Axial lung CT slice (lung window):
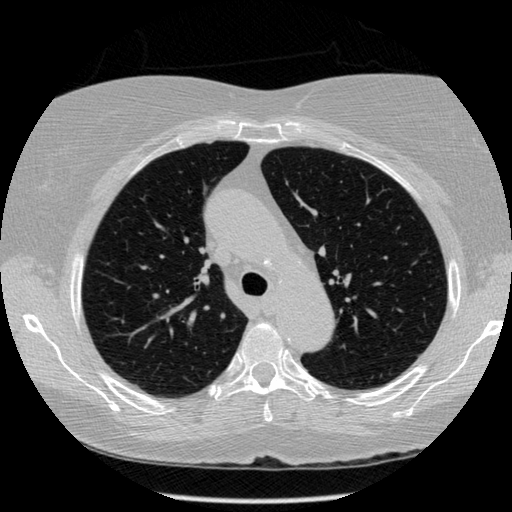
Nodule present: no